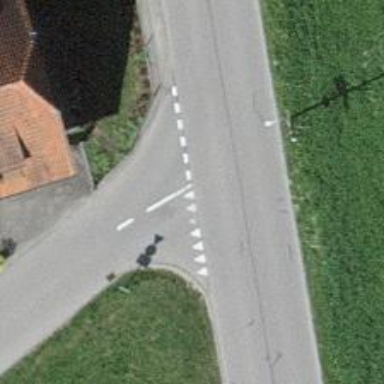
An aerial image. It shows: Road with "give way" sign.